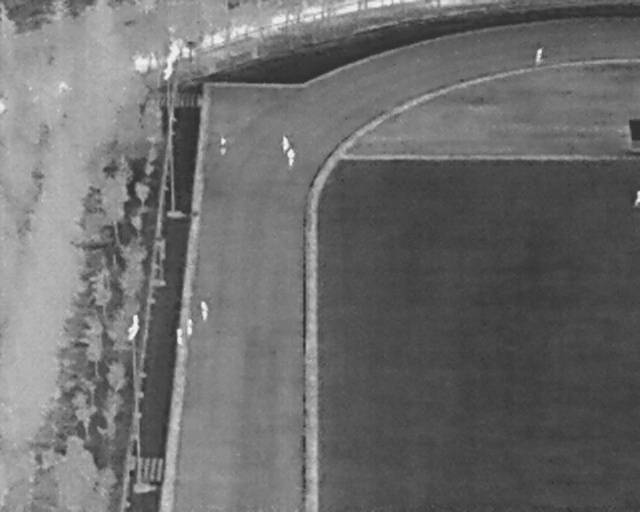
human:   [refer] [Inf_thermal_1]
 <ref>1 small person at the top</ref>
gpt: <box>[[33, 27, 36, 29, 2]]</box>

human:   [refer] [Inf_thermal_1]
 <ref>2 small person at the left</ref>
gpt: <box>[[27, 63, 31, 64, 2], [26, 64, 29, 66, 2]]</box>

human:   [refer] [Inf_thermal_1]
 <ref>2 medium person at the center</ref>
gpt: <box>[[44, 29, 47, 31, 2], [30, 60, 33, 61, 2]]</box>